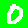
Digit: 0